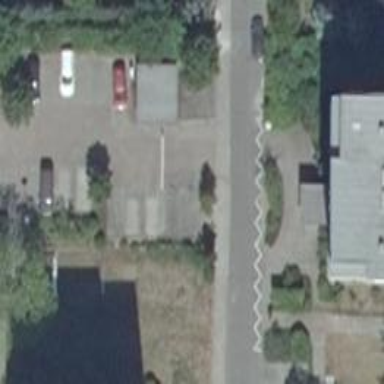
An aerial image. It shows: Parking aisle designated as service road.